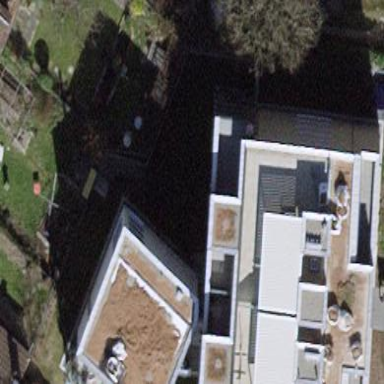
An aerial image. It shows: Flat-roofed apartment building.